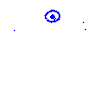
Particle: electron